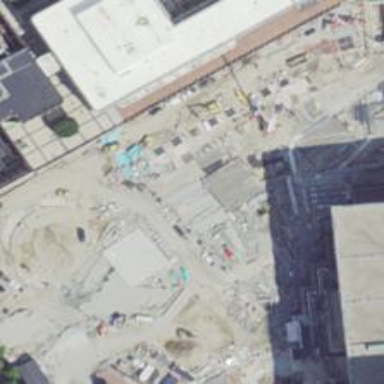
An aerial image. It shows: Public building.